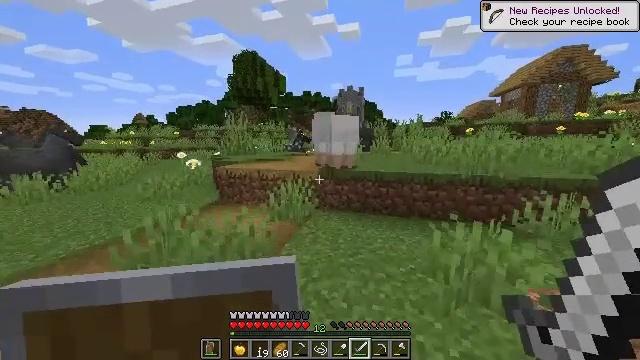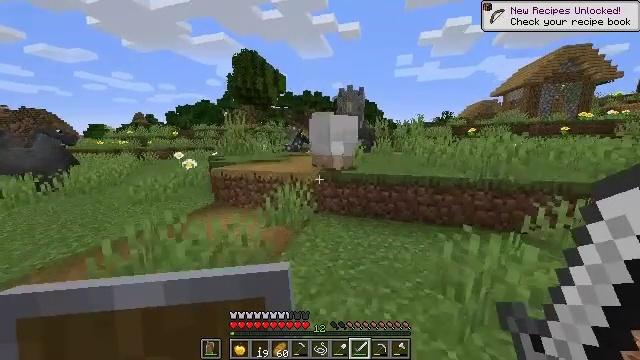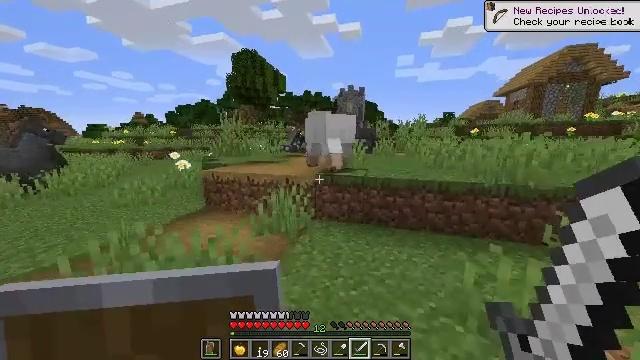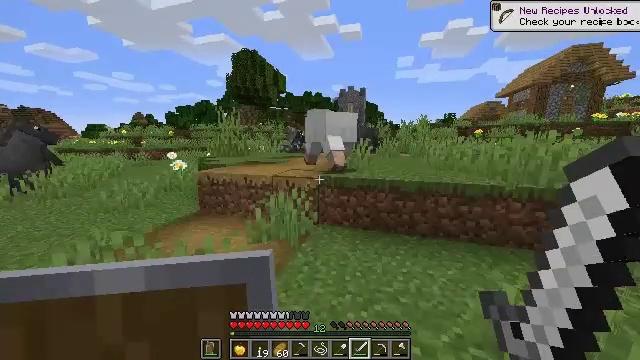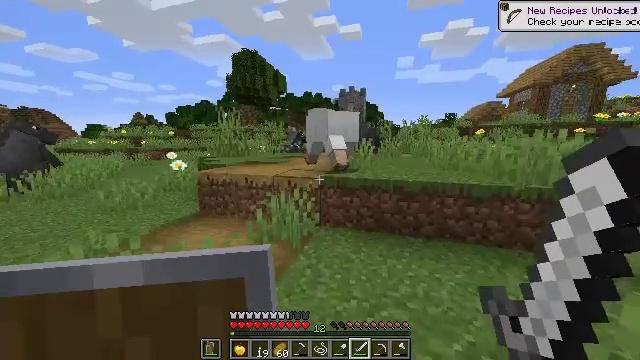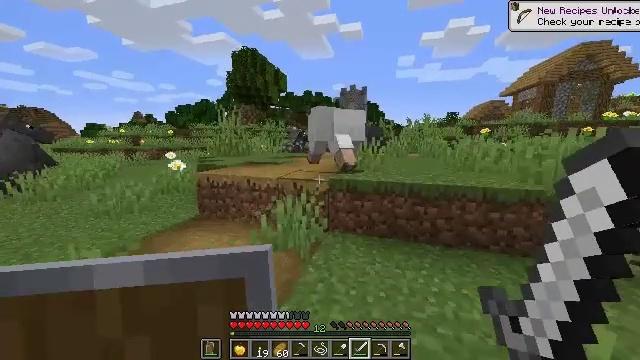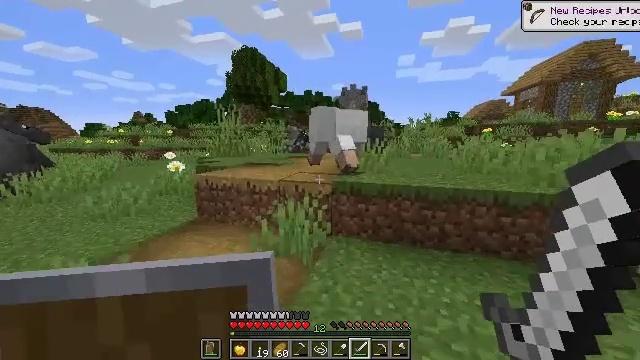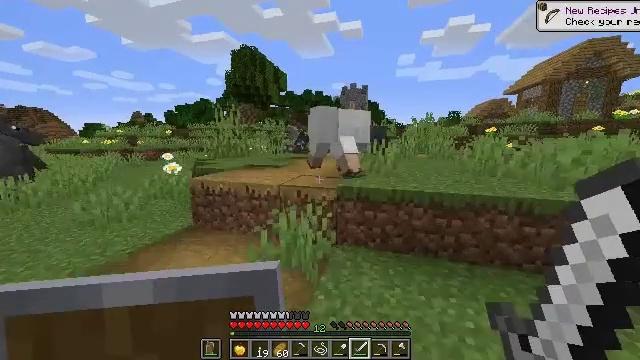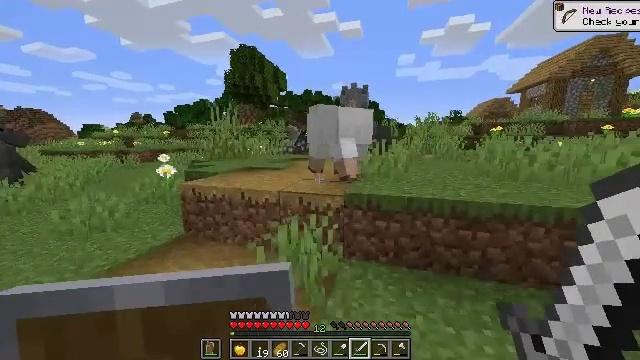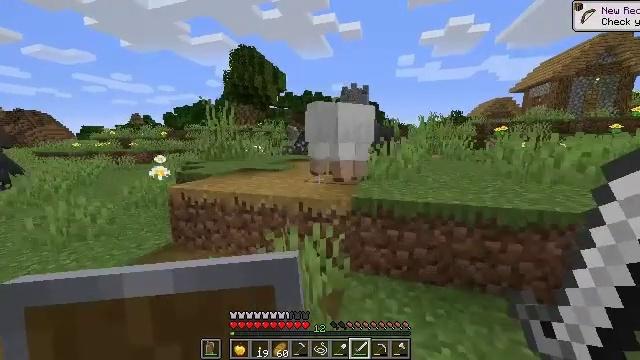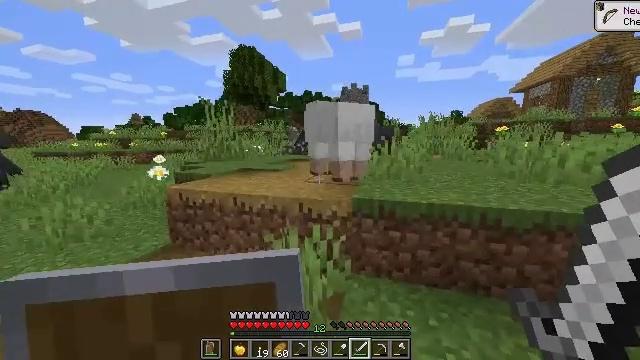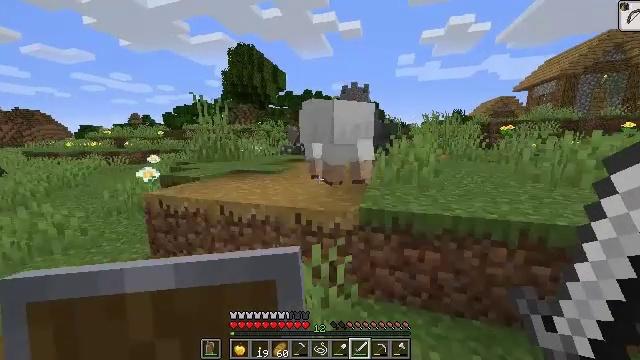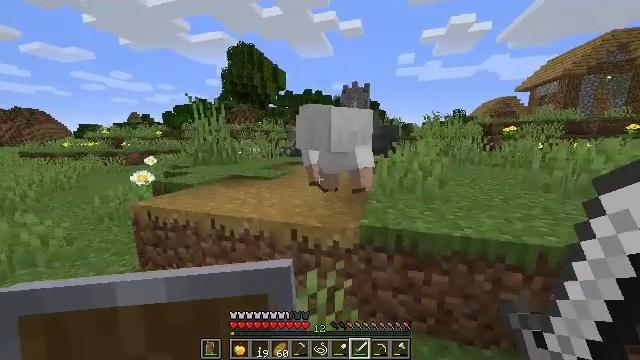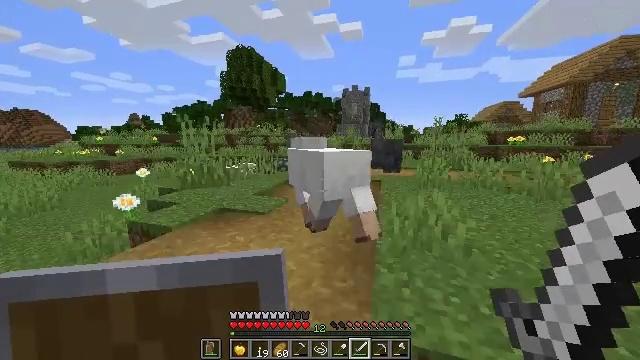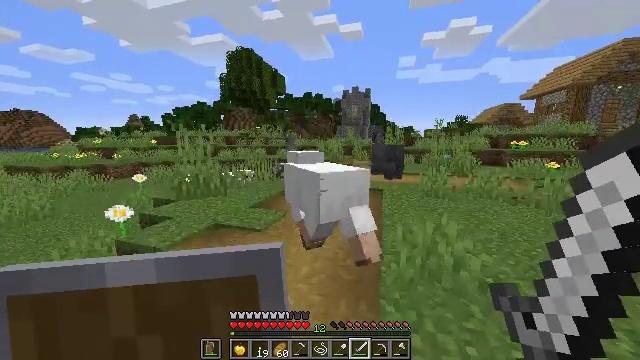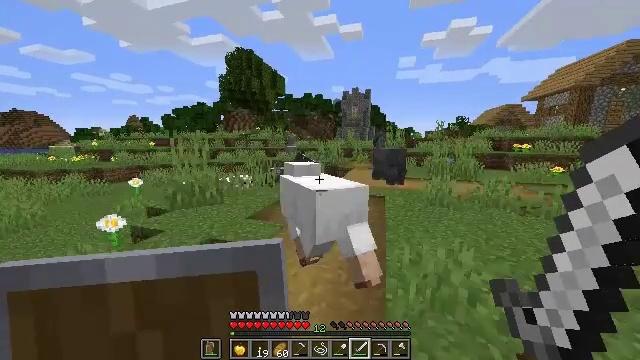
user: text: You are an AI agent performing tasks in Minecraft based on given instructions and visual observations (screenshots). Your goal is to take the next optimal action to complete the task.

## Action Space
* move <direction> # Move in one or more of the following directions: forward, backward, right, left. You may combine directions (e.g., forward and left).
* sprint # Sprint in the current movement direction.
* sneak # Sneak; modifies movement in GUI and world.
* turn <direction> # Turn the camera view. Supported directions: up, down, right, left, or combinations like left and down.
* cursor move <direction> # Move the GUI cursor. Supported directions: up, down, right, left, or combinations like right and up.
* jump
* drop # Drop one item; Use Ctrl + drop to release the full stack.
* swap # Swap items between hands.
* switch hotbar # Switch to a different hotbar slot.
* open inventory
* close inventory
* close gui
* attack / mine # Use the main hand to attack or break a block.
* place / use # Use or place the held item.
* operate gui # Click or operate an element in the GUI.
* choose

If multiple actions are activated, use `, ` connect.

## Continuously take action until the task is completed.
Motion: motion action
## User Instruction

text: Harvest a cornflower from the meadow.
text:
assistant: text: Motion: move forward
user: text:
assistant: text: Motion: move forward
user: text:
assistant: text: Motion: move forward and move left
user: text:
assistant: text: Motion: move forward and move left
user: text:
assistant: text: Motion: move forward
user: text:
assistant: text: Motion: move forward
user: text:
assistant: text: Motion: move forward
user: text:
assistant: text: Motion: move forward
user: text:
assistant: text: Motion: move forward
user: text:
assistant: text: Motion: move forward
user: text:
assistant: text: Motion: move forward
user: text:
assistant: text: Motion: move forward, jump
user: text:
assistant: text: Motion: move forward, jump
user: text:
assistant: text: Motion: move forward, jump
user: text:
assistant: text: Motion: move forward, jump
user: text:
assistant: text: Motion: move forward, jump
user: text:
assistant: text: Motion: move forward and move right, jump
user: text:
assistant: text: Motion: move forward and move right, jump
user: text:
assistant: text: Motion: move forward and move right, jump
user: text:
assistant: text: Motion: move forward and move right, jump
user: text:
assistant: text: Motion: move forward and move right, jump
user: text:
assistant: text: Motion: move forward and move right, jump
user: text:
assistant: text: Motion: move forward and move right, jump
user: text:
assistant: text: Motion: move forward and move right, jump
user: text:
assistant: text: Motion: move forward and move right, jump
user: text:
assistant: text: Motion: move forward and move right, jump
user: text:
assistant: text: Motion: move forward and move right, jump
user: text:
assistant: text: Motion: move forward, jump
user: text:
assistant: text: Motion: move forward, jump
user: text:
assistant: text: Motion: move forward, jump